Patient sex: F
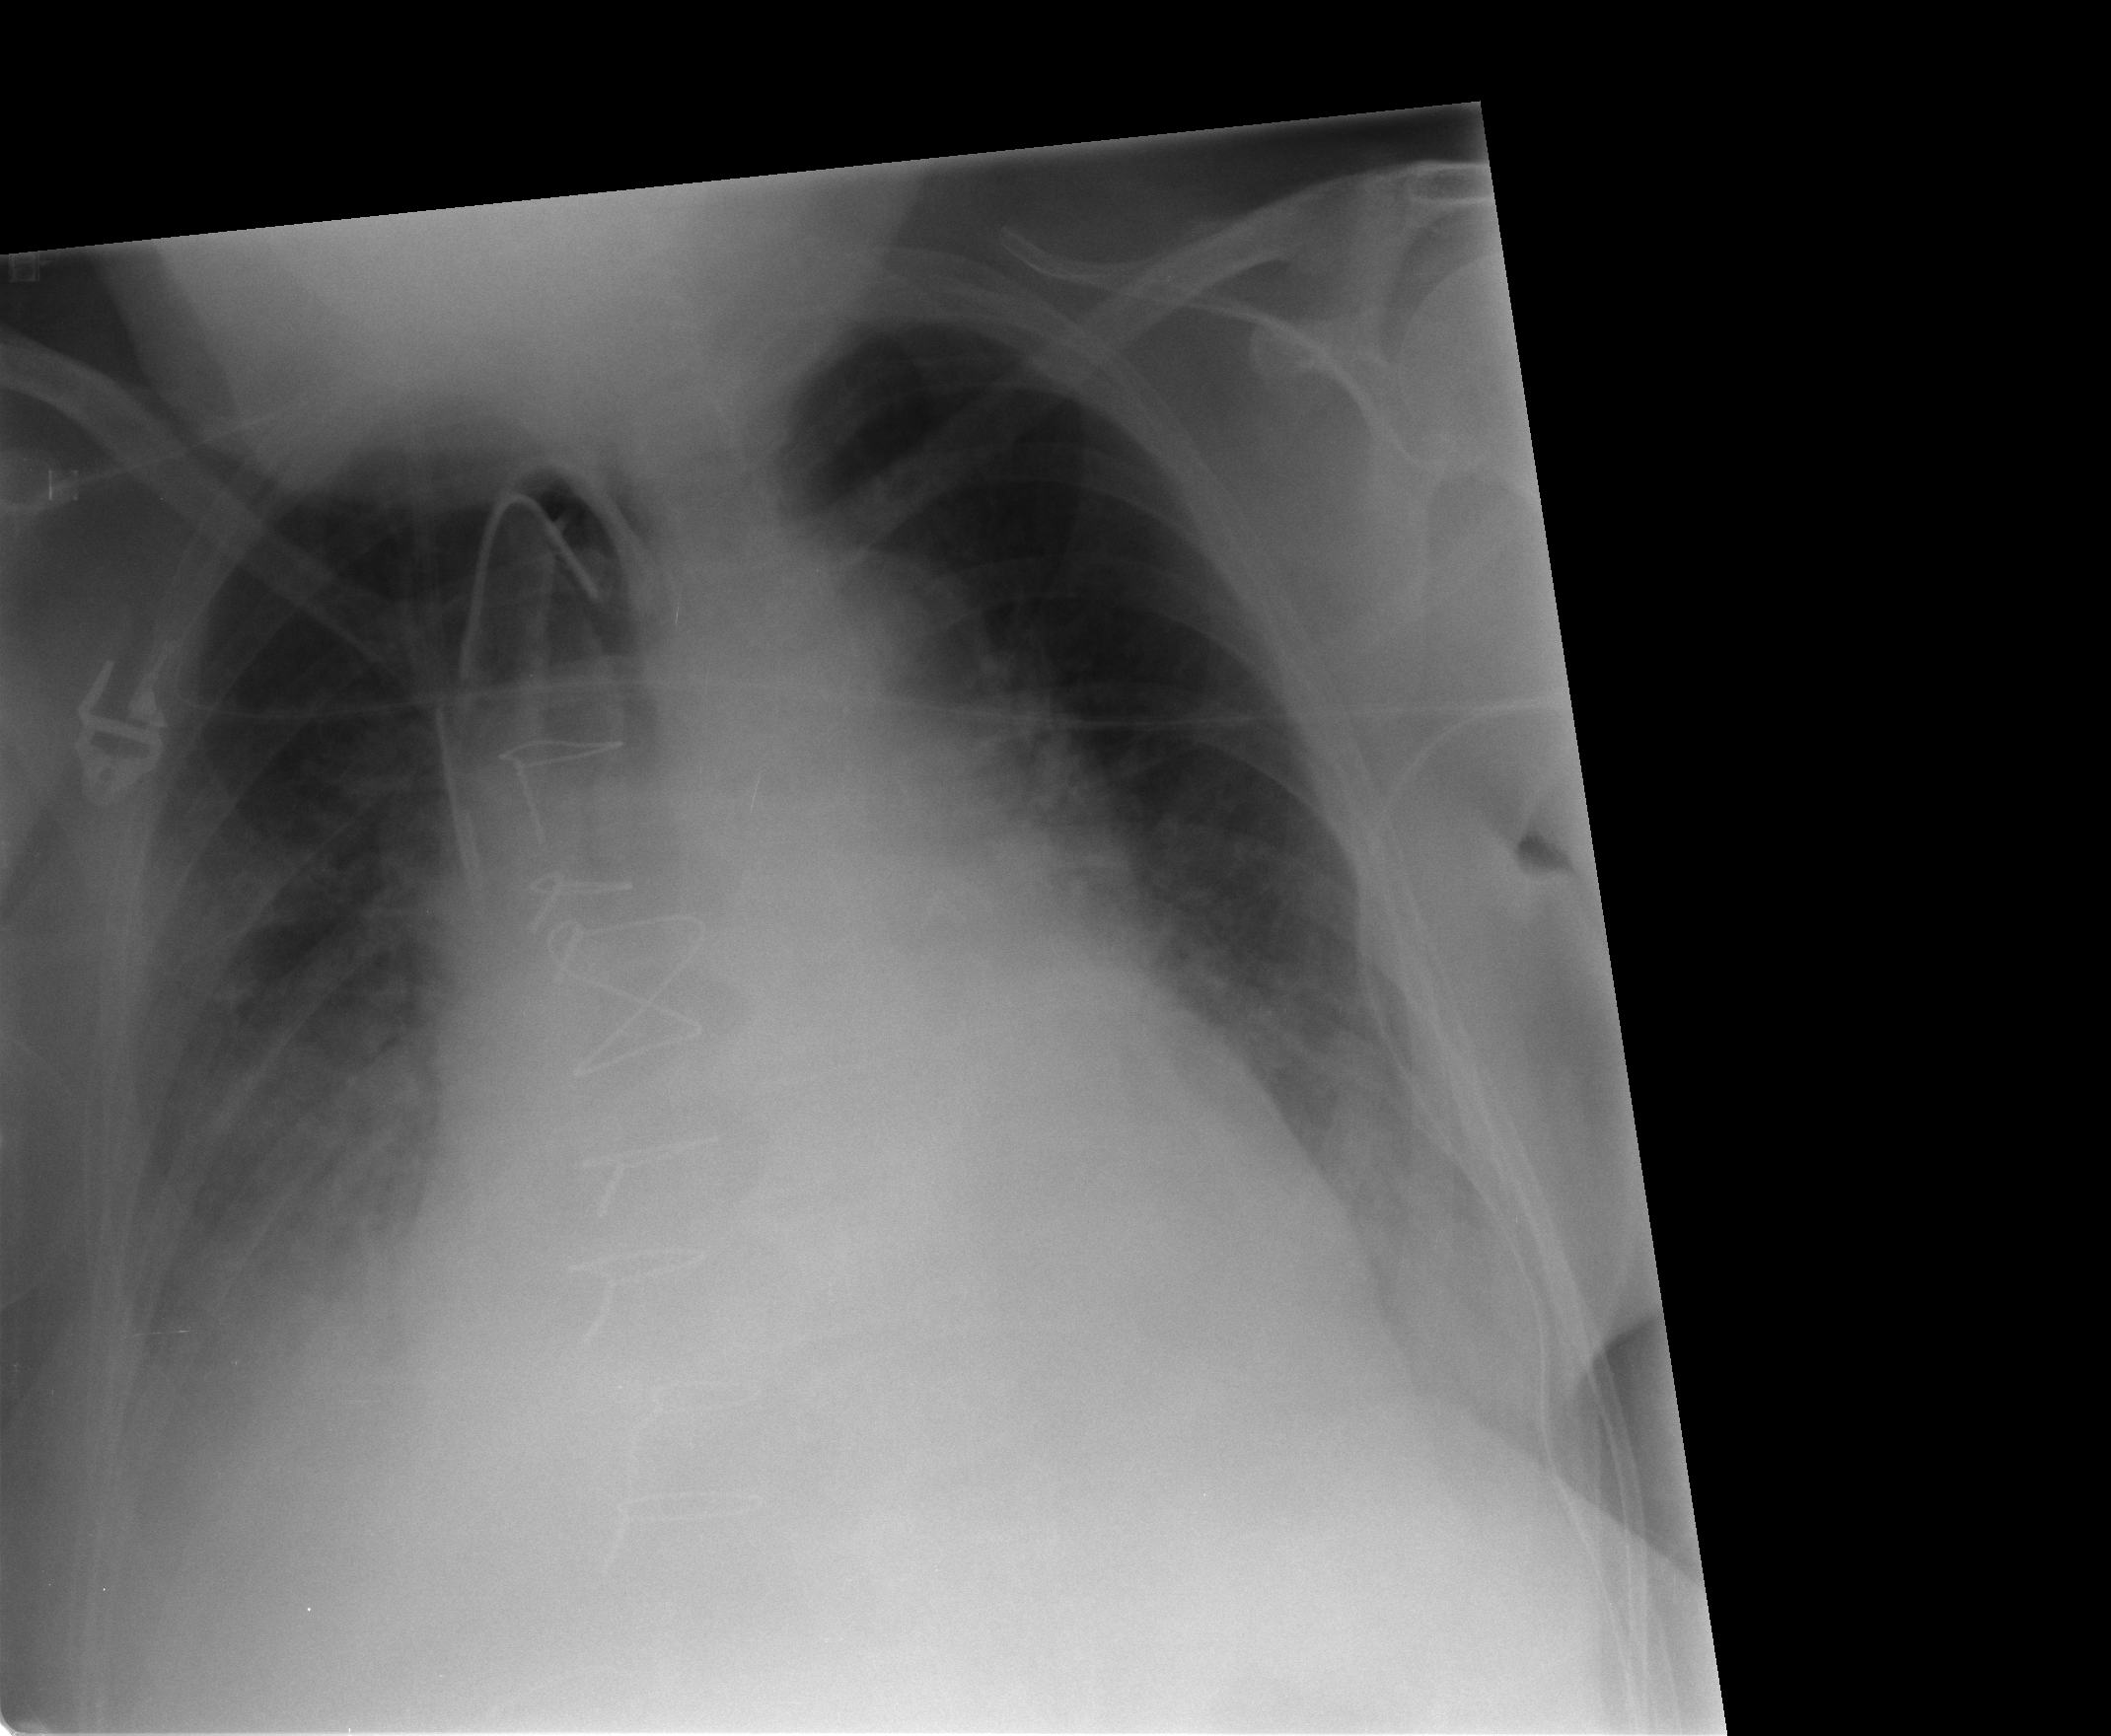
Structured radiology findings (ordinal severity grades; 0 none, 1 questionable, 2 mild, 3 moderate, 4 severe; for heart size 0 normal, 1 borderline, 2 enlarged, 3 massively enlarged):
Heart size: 3
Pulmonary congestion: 2
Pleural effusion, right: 3
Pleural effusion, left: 3
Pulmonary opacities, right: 2
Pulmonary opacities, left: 2
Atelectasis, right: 2
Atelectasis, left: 2